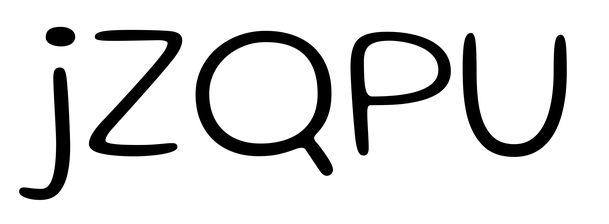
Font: Gluten_ExtraLight